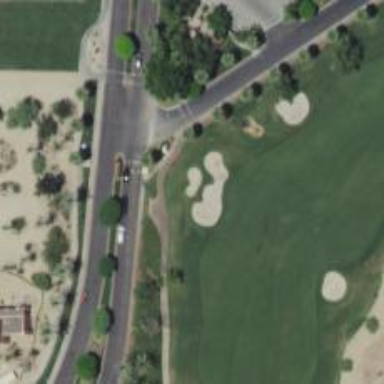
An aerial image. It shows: Pathway for golfing.